Aerial crown-view tile of a tropical tree (Barro Colorado Island, Panama), acquired 20250512:
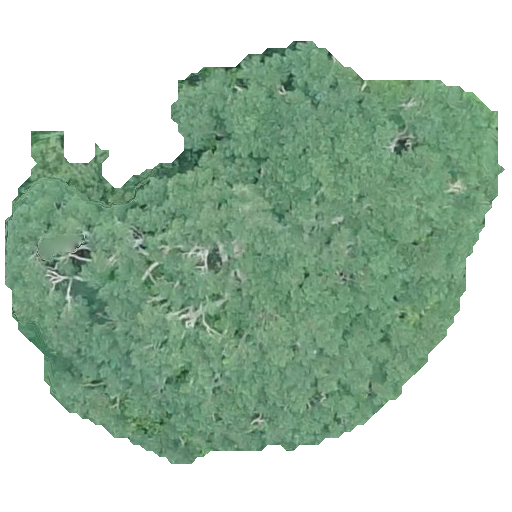
Species: Jacaranda copaia
GBIF accepted scientific name: Jacaranda copaia
Crown area: 212.665 m²